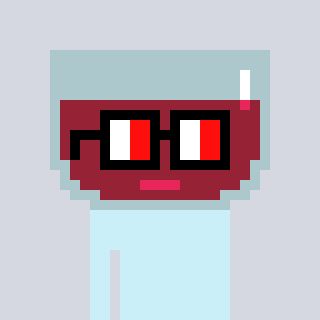
a pixel art character with square glasses with black frames and red eyes, a wine-shaped head and a rust-colored body on a cool background